Field crop: tomato
Growth stage: 1
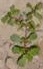
Species: portulaca